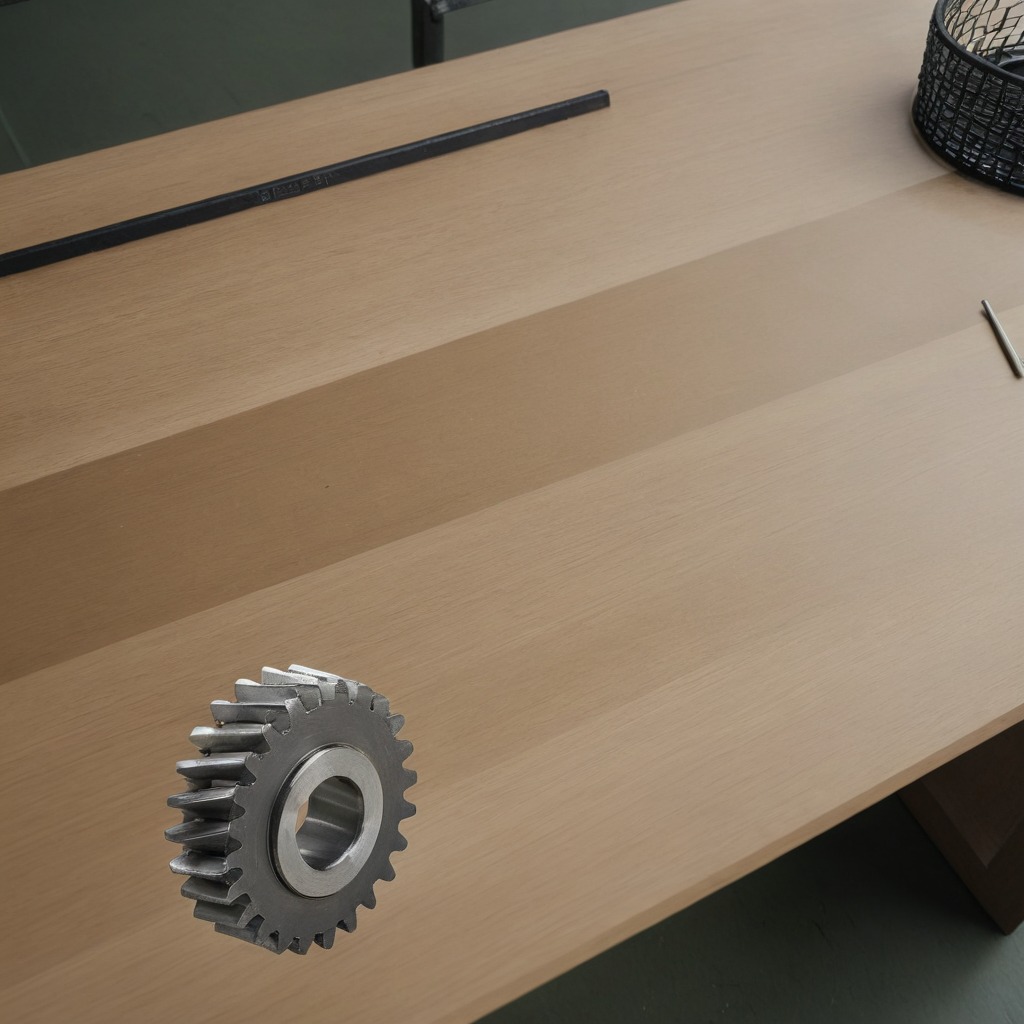
A steel gear with teeth is lying on a workbench inside a coastal fishing gear workshop.